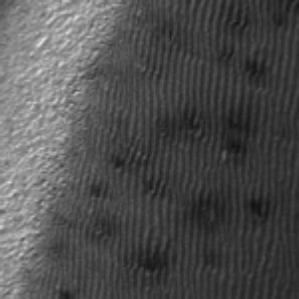
Label: frost